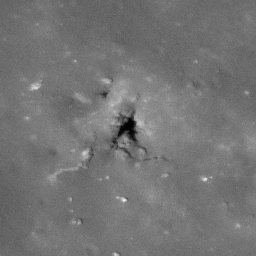
Pit: Copernicus 7
Host crater: Copernicus
Host type: impact_melt
Lunar coordinates: latitude 10.076, longitude 340.027